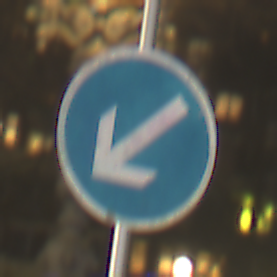
Verkehrszeichen: VorgeschriebeneVorbeifahrtLinks
Umgebung: Outdoor, Urban
Tageszeit: Night
Wetter: Clear
Licht: Artificial
Jahreszeit: NotSpecified
Kontrast: HighContrast